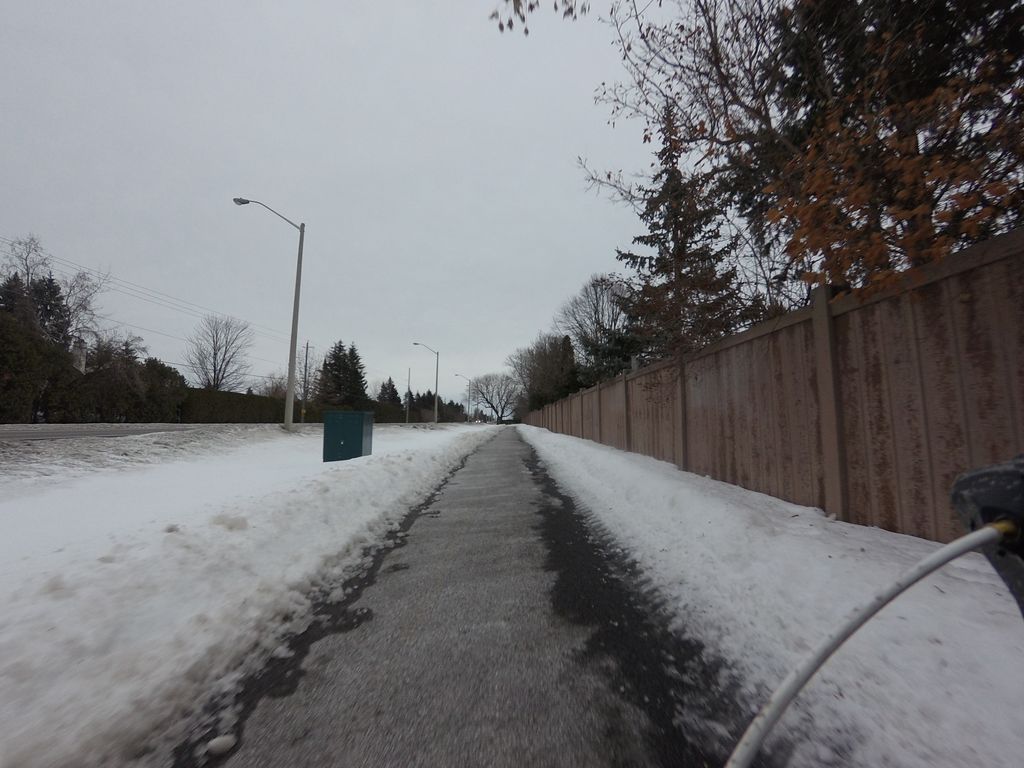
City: ottawa-gatineau